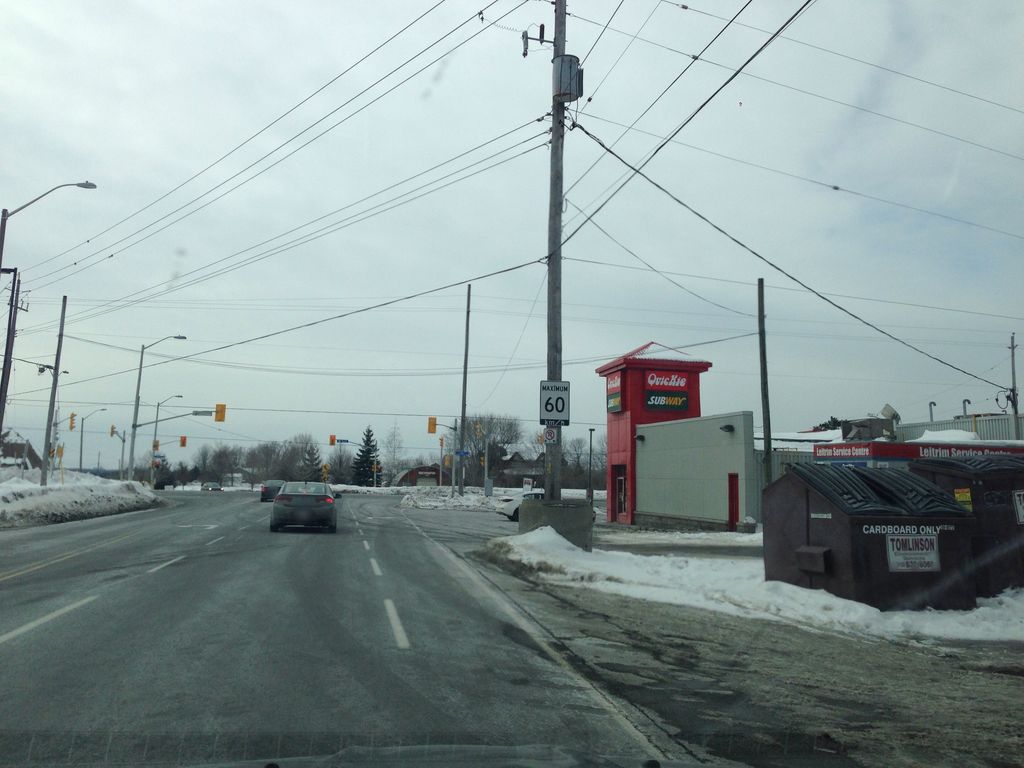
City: ottawa-gatineau